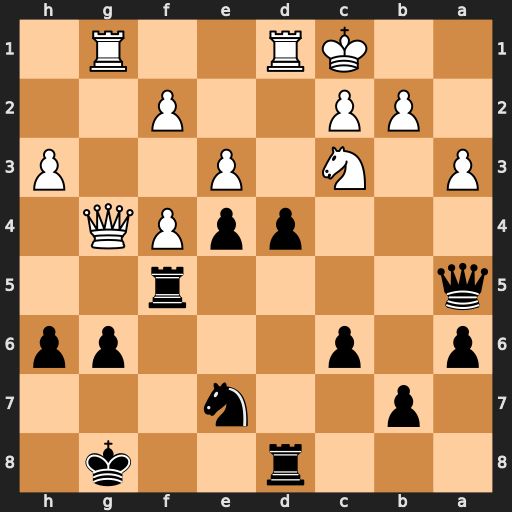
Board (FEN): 3r2k1/1p2n3/p1p3pp/q4r2/3ppPQ1/P1N1P2P/1PP2P2/2KR2R1
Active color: b
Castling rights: -
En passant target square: -
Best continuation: dxc3 Rxd8+ Qxd8